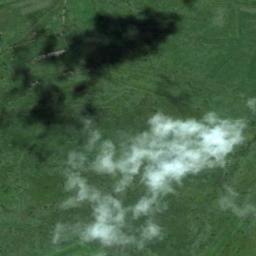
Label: cloud